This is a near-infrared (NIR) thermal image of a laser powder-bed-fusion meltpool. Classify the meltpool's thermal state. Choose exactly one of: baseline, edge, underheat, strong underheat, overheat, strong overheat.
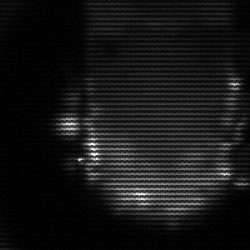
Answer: baseline